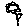
Label: flower